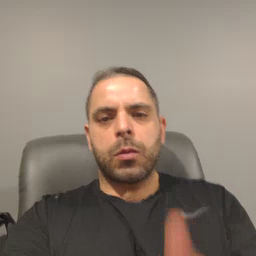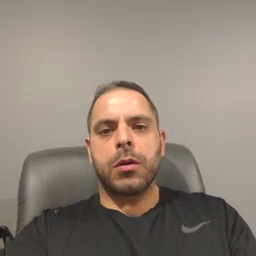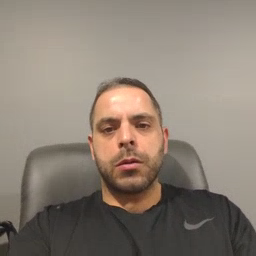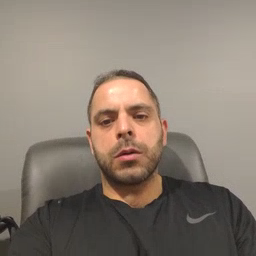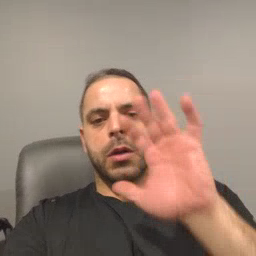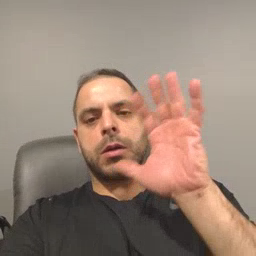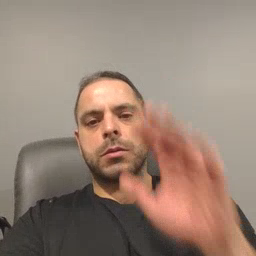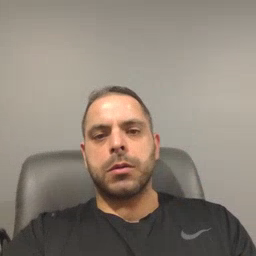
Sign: bye